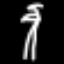
Label: palm tree